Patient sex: M
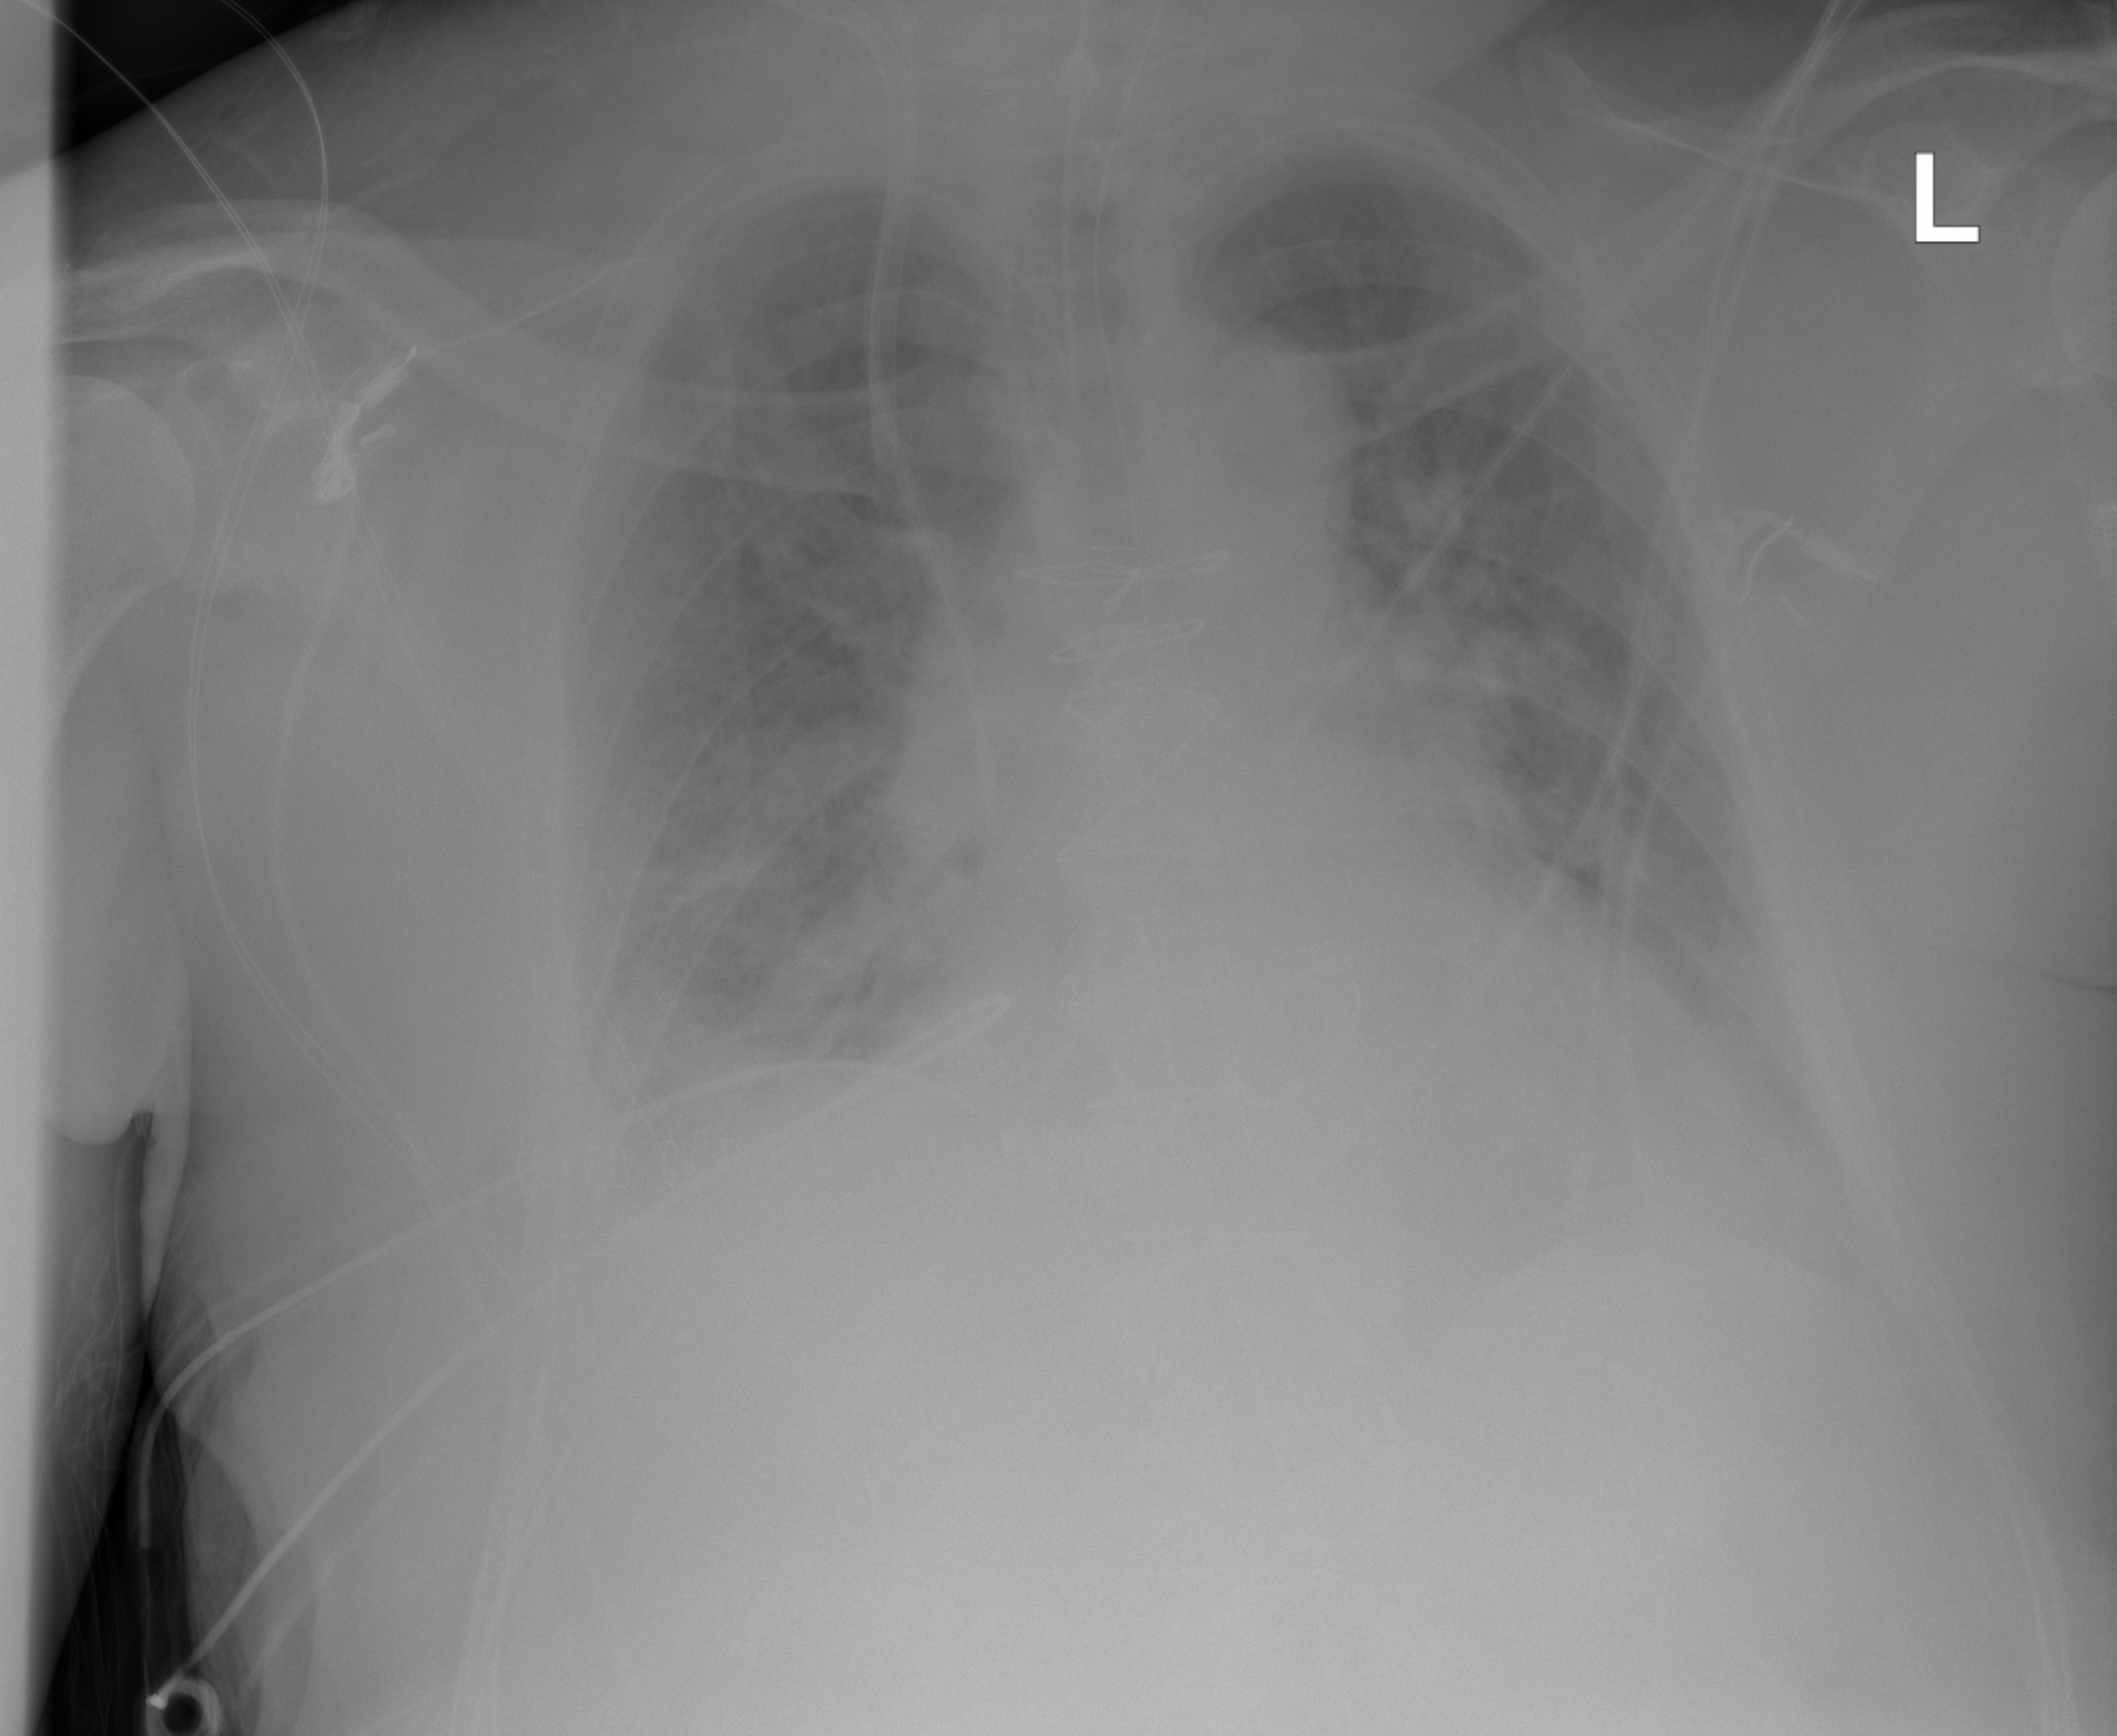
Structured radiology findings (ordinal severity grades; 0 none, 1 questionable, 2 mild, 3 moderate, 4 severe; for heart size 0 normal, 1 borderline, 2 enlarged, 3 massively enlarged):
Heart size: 0
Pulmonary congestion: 3
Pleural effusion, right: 2
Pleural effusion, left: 2
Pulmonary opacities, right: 2
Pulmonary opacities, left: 2
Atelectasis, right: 2
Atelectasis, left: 2